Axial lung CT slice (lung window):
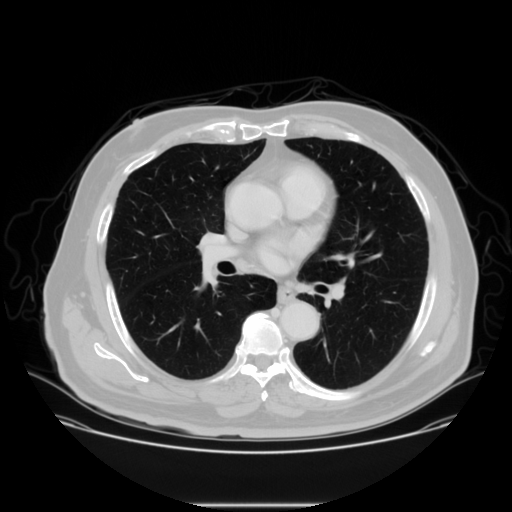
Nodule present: no